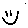
Label: smiley face